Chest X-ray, AP view. Patient: 52 years old, sex F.
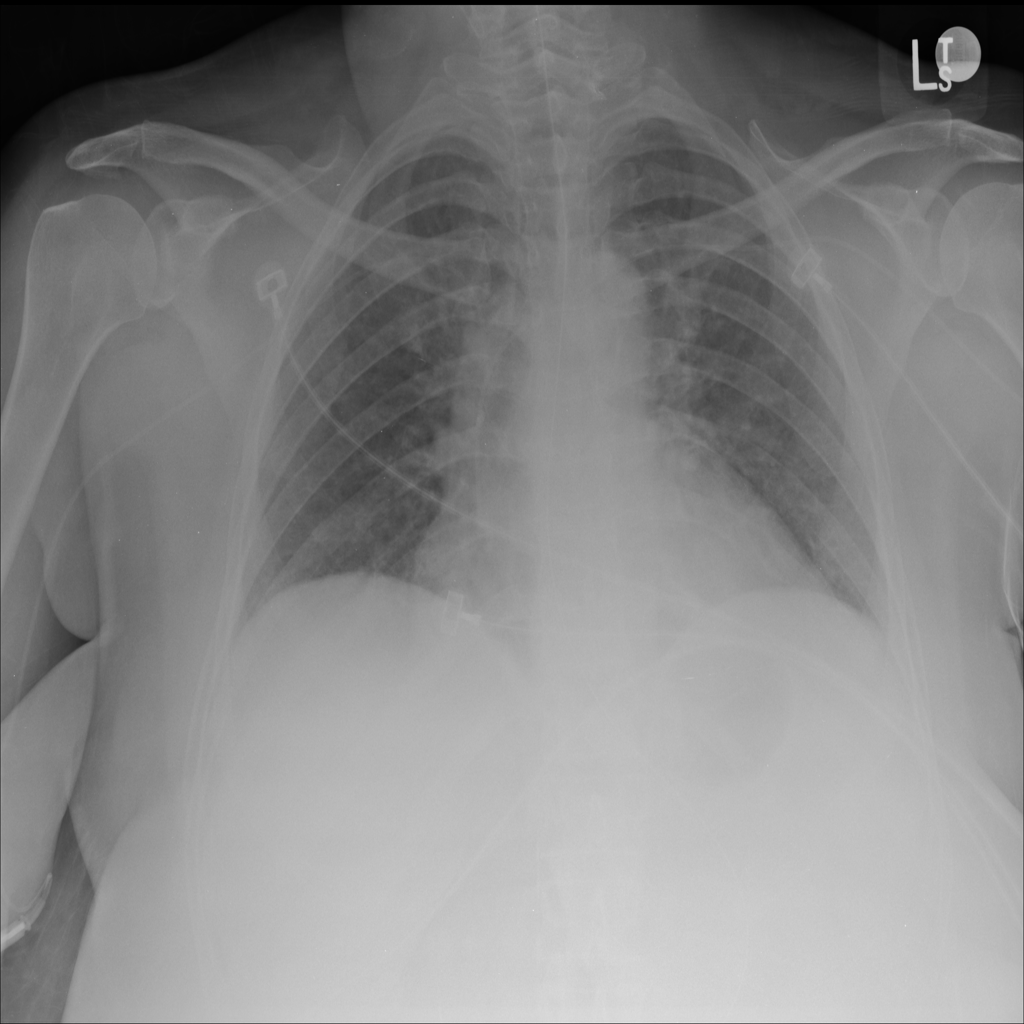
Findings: No Finding